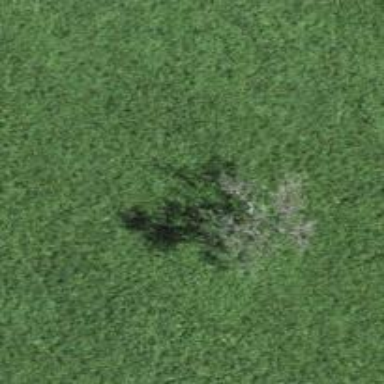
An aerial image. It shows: Deciduous tree with leafless leaves.